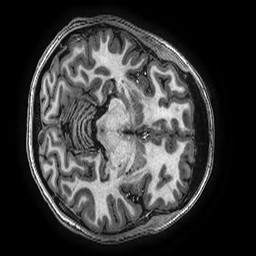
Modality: T1w
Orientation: axial
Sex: female
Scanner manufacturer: ge
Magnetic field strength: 3 T
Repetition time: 0.00766 s
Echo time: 0.003476 s